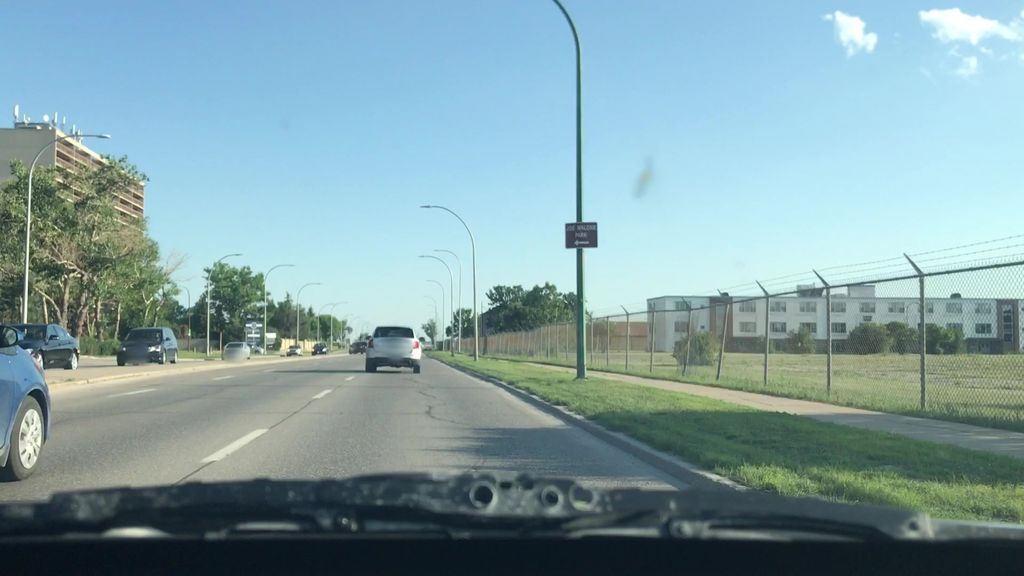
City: winnipeg